Question: I'm making an android app in which there's an activity having an 'EditText' on the top and three 'Button's at the bottom. I've set 'android:windowSoftInputMode="adjustResize"' in my manifest to activity so that it gets re-sized automatically when the virtual keyboard is being used. But, as I type in a long sentence in the 'EditText', it's size increases and it goes beneath the 'Button's. I want the 'EditText' to expand only upto the free space between the 3 'Button's and the 'ActionBar'.
Here's what's happening -

Here's the XML code of the activity -
'''
<RelativeLayout xmlns:android="http://schemas.android.com/apk/res/android"
xmlns:tools="http://schemas.android.com/tools"
android:layout_width="match_parent"
android:layout_height="match_parent"
android:background="#eaeaea"
tools:context=".AddNoteEditor" >
<EditText
android:id="@+id/noteEditor"
android:layout_width="wrap_content"
android:layout_height="wrap_content"
android:layout_alignParentLeft="true"
android:layout_alignParentRight="true"
android:background="@drawable/card"
android:ems="10"
android:hint="@string/nn"
android:inputType="textMultiLine"
android:padding="12.5dp"
android:singleLine="true"
android:textSize="19dp" />
<Button
android:id="@+id/button1"
android:layout_width="wrap_content"
android:layout_height="wrap_content"
android:onClick="onClickAddNote"
android:text="@string/ok"
android:layout_alignParentBottom="true"
android:layout_alignParentLeft="true" />
<ToggleButton
android:id="@+id/highlighter"
android:layout_width="wrap_content"
android:layout_height="wrap_content"
android:layout_alignBaseline="@+id/button1"
android:layout_alignBottom="@+id/button1"
android:layout_toLeftOf="@+id/button2"
android:layout_toRightOf="@+id/button1"
android:text="@string/hglt"
android:textOff="Highlighting Off"
android:textOn="Highlighting On" />
<Button
android:id="@+id/button2"
android:layout_width="wrap_content"
android:layout_height="wrap_content"
android:onClick="onClickDiscardNote"
android:text="@string/cancel"
android:layout_alignTop="@+id/highlighter"
android:layout_alignParentRight="true" />
</RelativeLayout>
'''
Thanks in Advance.
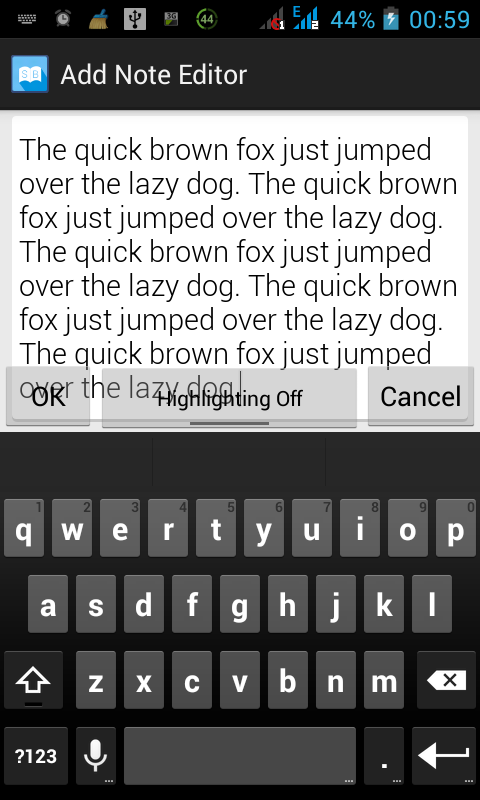
Answer: The problem is with the Relative Layout, in which EditText fills up the entire available space (in this layout) when text is long enough. As a result it fills also the space that is under those buttons.
You have basically two solutions.
1. Add a bottom margin to your EditText that will be equal in size to the height of a button.
2. Use Linear Layout(s) instead of Relative Layout (one Linear Layout to replace the Relative Layout - a vertical one, and another Linear Layout - horizontal - to place those buttons side by side).